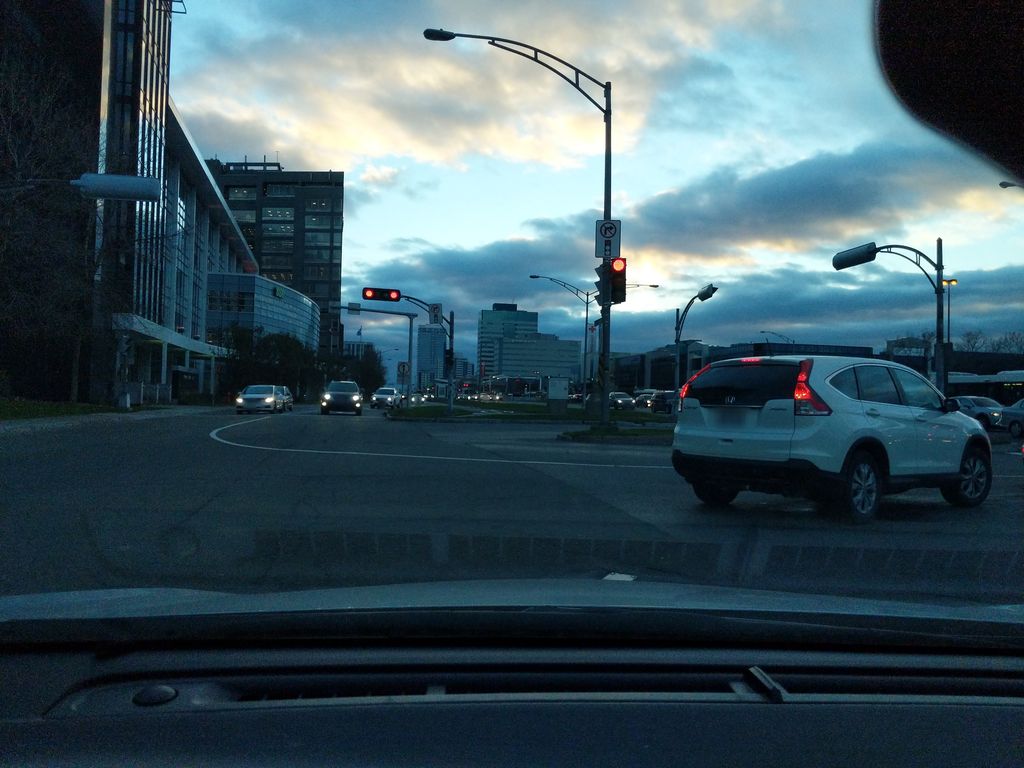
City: quebec_city